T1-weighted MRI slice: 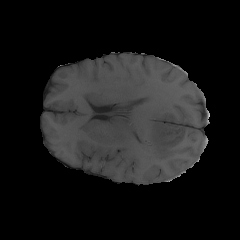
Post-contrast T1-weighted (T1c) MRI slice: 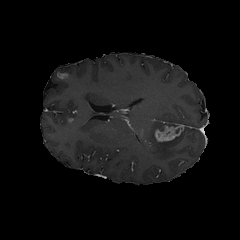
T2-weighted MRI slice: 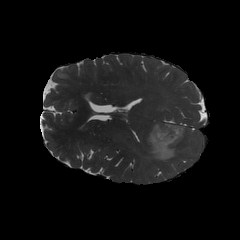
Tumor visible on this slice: yes